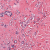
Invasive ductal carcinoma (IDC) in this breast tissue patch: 1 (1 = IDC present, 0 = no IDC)